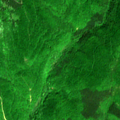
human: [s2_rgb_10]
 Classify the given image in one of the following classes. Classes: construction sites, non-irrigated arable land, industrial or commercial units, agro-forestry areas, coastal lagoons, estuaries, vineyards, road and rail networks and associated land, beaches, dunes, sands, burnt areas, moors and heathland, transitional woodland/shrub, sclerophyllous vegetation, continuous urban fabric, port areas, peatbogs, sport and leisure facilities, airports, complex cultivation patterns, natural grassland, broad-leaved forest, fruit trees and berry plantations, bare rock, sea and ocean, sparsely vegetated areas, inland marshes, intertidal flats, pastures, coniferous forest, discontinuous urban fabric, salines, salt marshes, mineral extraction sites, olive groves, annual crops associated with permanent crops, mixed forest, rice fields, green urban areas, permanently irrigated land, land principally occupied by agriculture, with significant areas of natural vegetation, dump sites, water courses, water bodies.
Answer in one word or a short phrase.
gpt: broad-leaved forest, coniferous forest, mixed forest